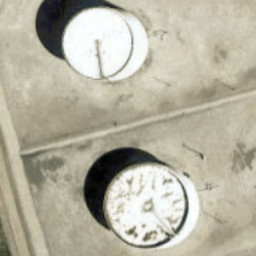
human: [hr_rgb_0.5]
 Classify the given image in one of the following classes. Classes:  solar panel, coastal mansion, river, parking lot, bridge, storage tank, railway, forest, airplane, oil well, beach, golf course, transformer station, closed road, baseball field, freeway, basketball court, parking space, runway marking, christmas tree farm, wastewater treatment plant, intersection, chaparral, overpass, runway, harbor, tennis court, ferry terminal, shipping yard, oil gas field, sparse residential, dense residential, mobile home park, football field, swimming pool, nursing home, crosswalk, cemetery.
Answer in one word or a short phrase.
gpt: storage tank